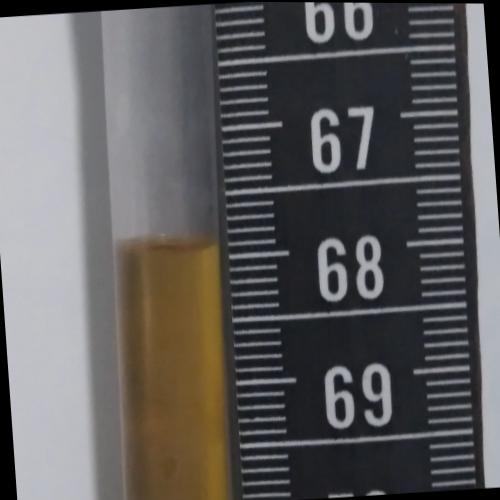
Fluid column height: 67.9 cm